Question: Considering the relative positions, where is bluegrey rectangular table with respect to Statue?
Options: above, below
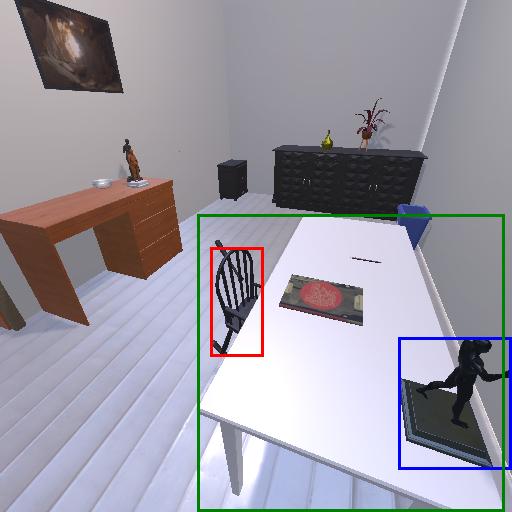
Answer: above